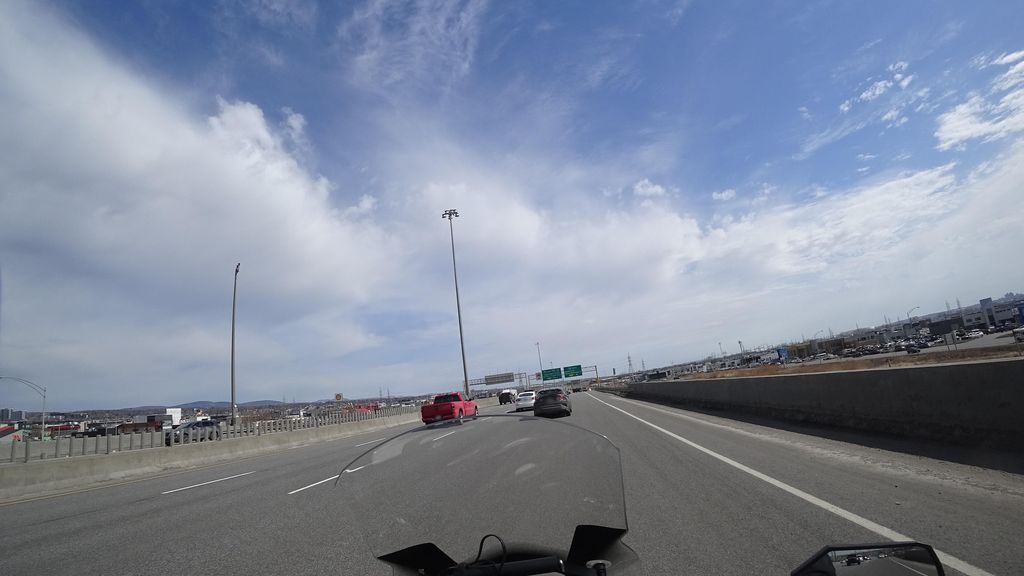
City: quebec_city